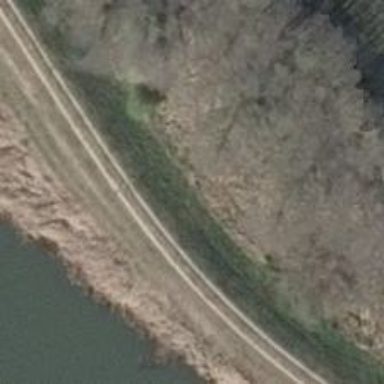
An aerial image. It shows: Embankment created as man-made structure.